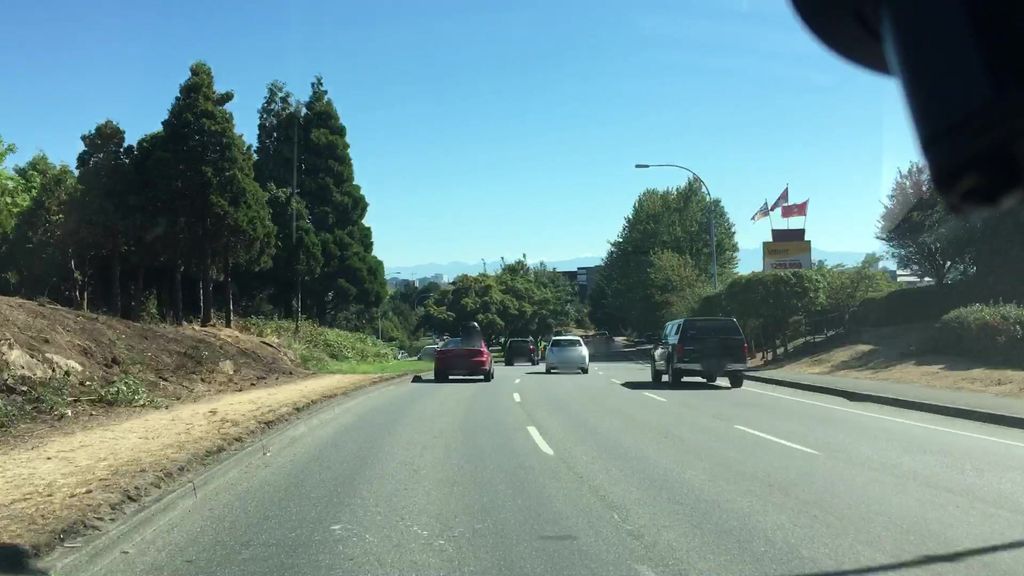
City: victoria